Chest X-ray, AP view. Patient: 43 years old, sex F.
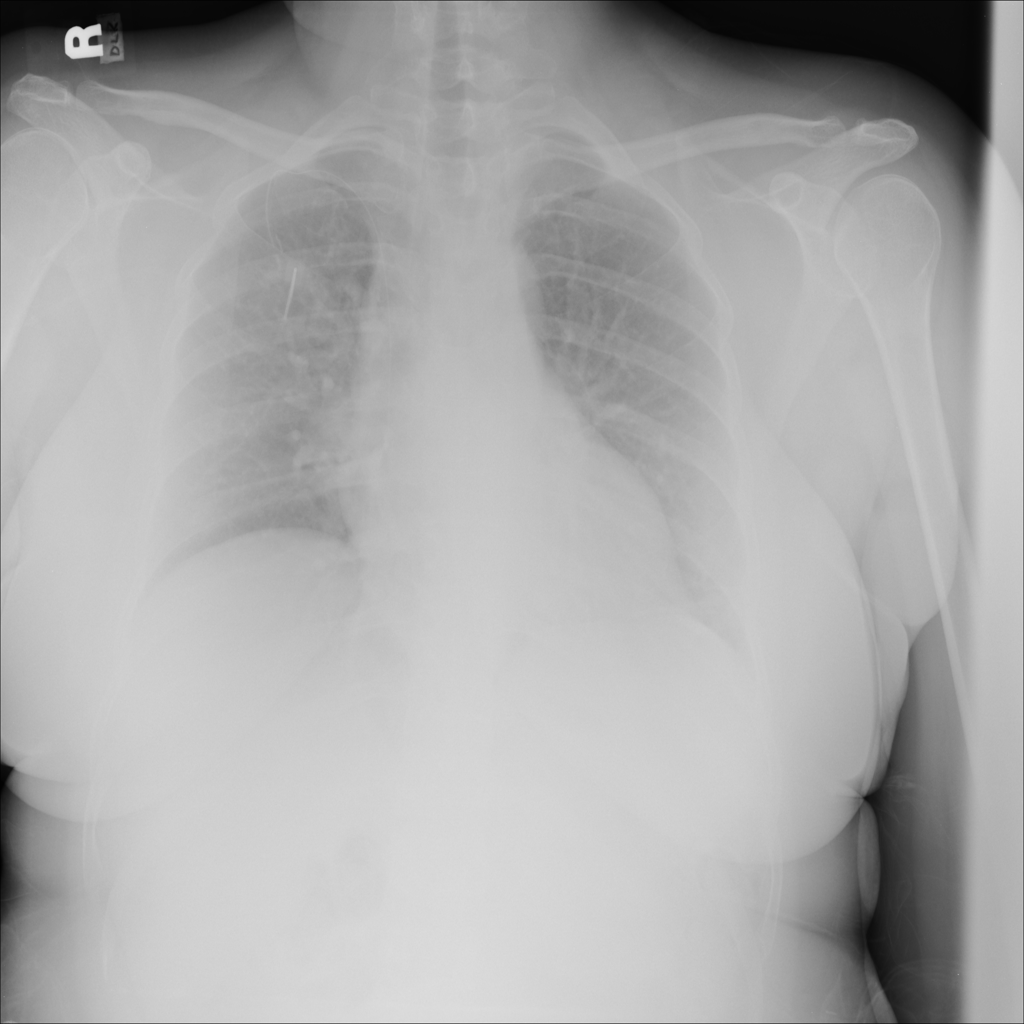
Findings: Pneumothorax